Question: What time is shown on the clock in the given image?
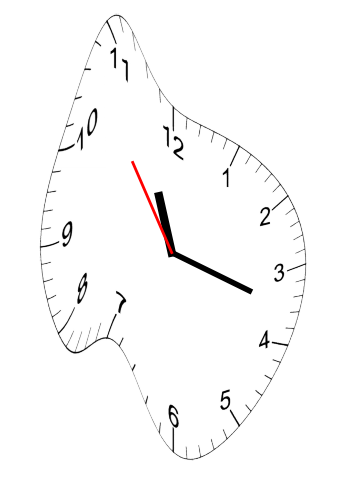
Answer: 11:17:54